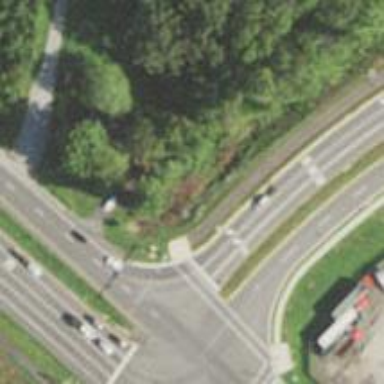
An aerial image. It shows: Cycleway.